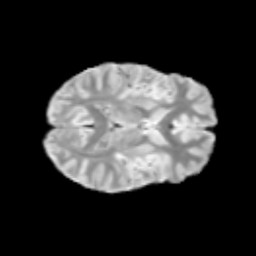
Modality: T2w
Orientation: axial
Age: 11
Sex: male
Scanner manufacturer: siemens
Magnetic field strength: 3 T
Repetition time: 3.8 s
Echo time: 0.07 s